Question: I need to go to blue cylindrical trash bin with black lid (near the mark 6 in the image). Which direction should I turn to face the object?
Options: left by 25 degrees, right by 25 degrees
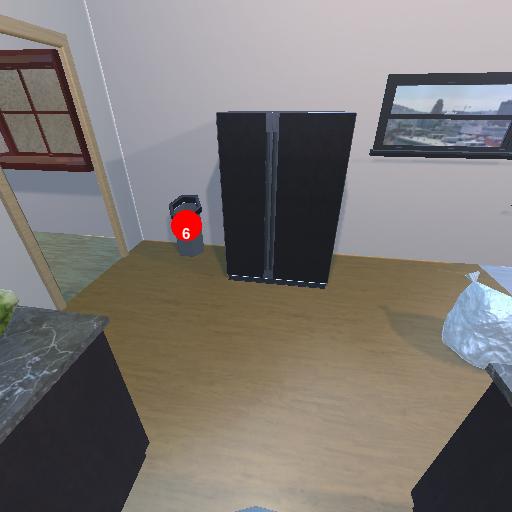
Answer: left by 25 degrees